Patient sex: F
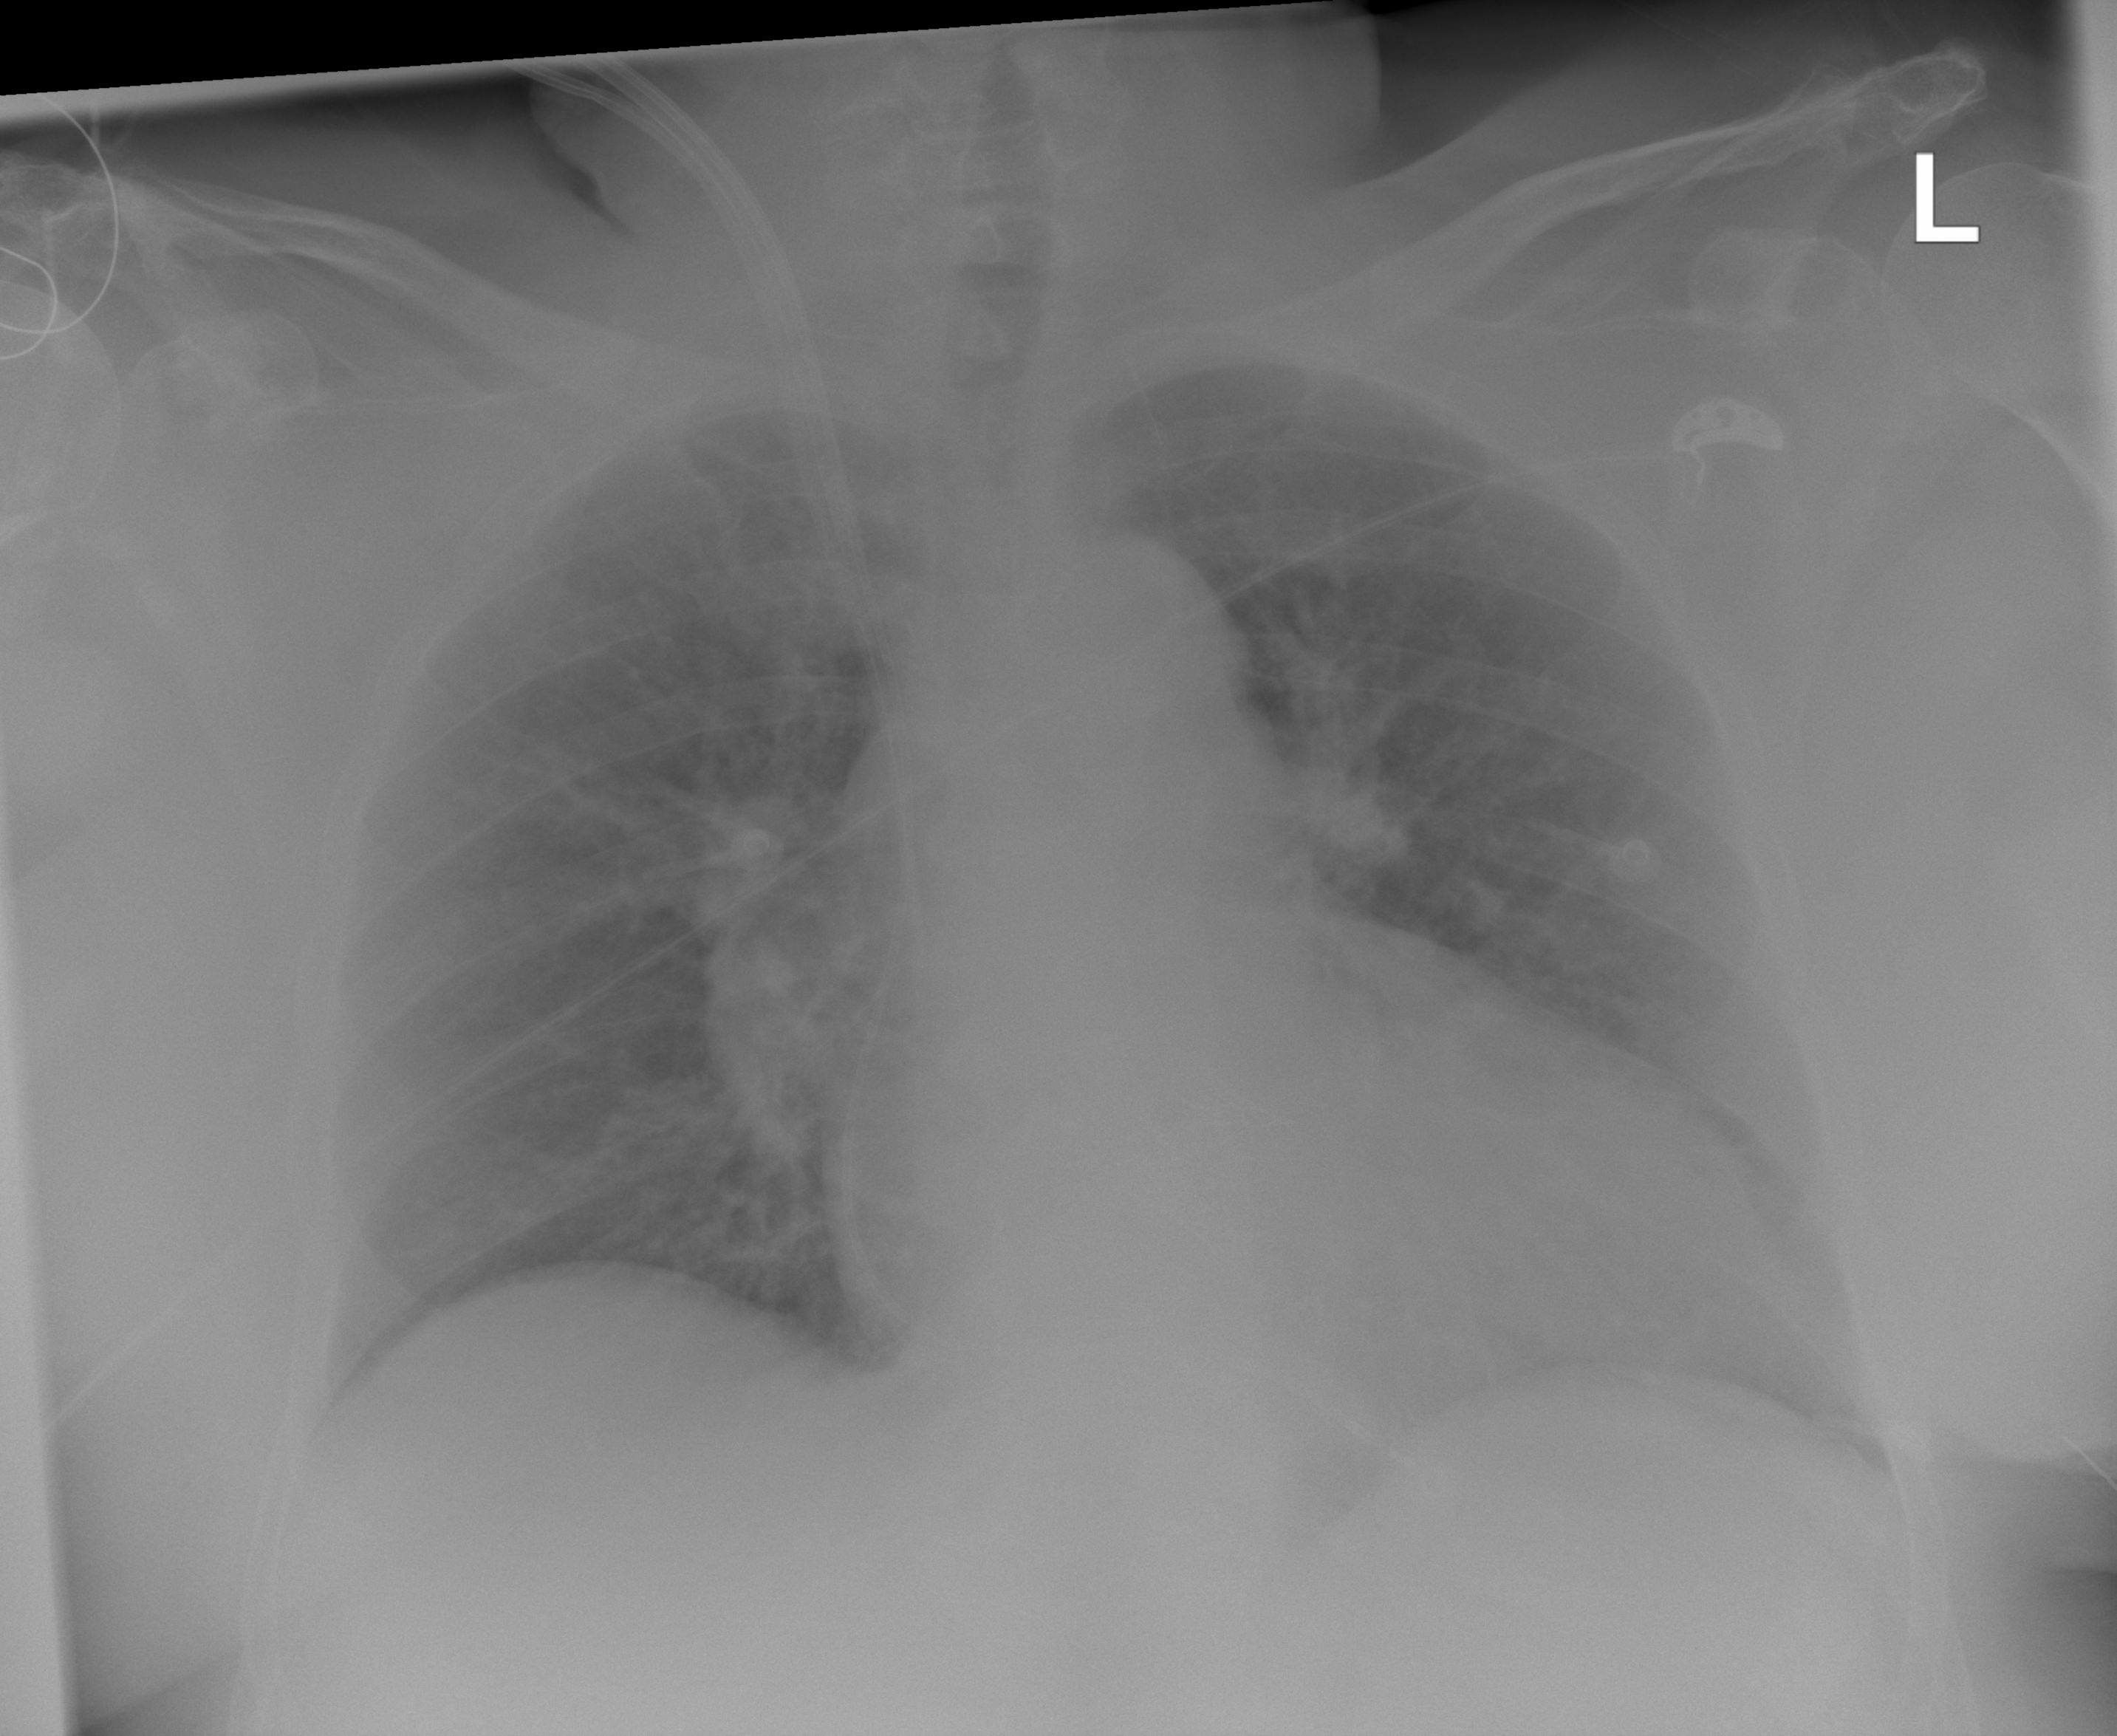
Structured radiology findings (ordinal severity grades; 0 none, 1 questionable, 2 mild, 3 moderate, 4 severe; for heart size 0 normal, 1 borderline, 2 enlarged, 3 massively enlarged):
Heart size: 2
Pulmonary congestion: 2
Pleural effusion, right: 0
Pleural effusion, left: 0
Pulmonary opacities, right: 0
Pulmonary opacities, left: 0
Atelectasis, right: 2
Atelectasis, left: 0